Current action and preconditions to check: trajectory_clear

Your task: For each precondition in the list above, predict whether it will hold at this action.

Consider the current scene as observed from the mobile robot's camera, and analyze the predicted future states of all dynamic agents (e.g., people, animals, vehicles, or any moving entities) within the NEXT SECOND.

IMPORTANT: Only answer "very likely" if you are absolutely certain—based on strong, clear evidence—that a dynamic agent will violate the precondition in the predicted future state. Do NOT answer "very likely" for unlikely, ambiguous, or low-probability risks.

Ask yourself for each precondition: Is there a high probability, with clear and convincing evidence, that the predicted future states of any dynamic agent will interfere with the predicted future state of the currently executing action within the NEXT SECOND, causing that precondition to fail?

Assess the risk level based on these predictions. Use "likely" or "very likely" if motions create a clear risk of interference.

Use "neutral" or "improbable" if agents are nearby but their predicted paths are clearly diverging or non-conflicting.

Failure Risk Categories: "very improbable", "improbable", "neutral", "likely", "very likely"

Answer Format: Output ONLY the probability_of_failure value from these categories: "very improbable", "improbable", "neutral", "likely", "very likely"

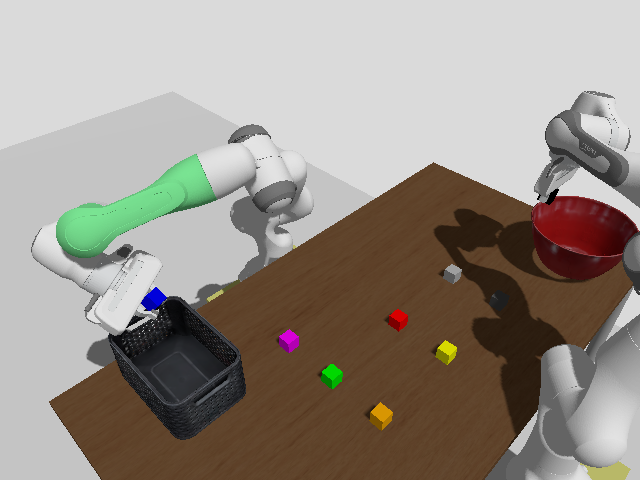

Answer: very improbable